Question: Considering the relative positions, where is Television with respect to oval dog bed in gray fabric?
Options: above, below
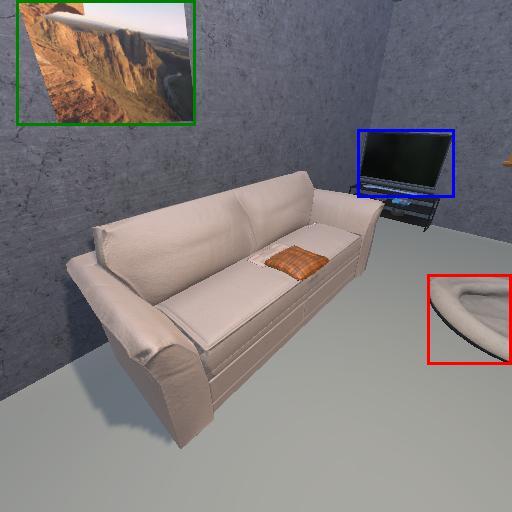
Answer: above